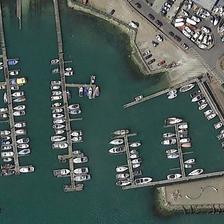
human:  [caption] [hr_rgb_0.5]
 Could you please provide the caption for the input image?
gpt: many boats are in a port near several buildings .

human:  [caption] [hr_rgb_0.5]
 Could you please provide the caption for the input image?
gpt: many boats are in a port near several buildings .

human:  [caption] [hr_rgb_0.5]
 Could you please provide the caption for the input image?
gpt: many boats are in a port near several buildings .

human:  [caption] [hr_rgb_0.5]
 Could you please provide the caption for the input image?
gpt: many boats are in a port near several buildings .

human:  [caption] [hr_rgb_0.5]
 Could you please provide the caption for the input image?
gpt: many boats are in a port near several buildings .